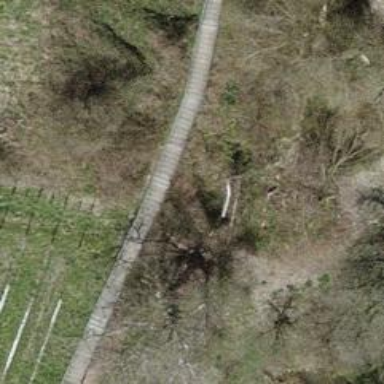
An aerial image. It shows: Road with steps.